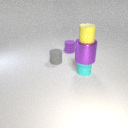
small cyan rubber cylinder to the right of small purple rubber cylinder